Brain MRI, modality: ceT1
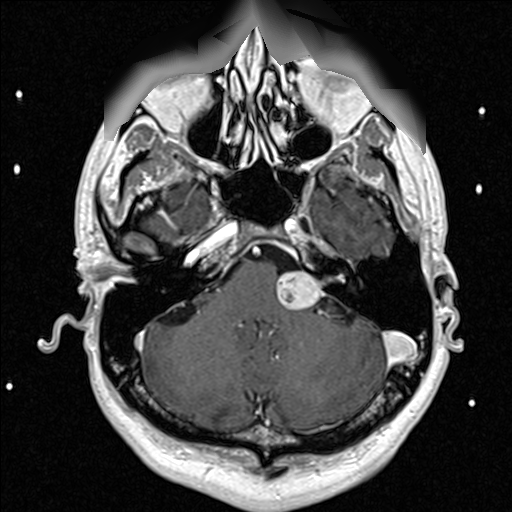